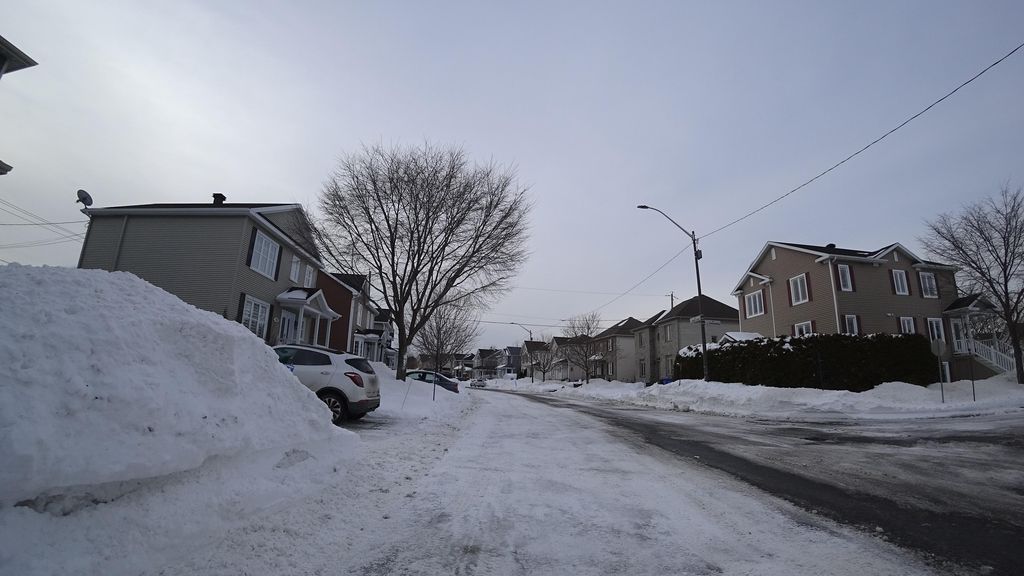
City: quebec_city